Question: When typing on UITextView on iOS app, if text is beyond the width of UITextView, UITextView will automatically enter new line and continue typing, but the problem is when get the text out, it's still just one-line text.

But when I get the text from this textview
'''
NSString* newtext = textview.text;
'''
The value of newtext will be "AAAAAAAAAAAAAAAAAAAAAAAAAAAAOMMM" (all is one-line) but I'm expected it will be "AAAAAAAAAAAAAAAAAAAAAAAAAAAAO
MMM" (notice the '
' character notify the new line)
Is there any way to do that
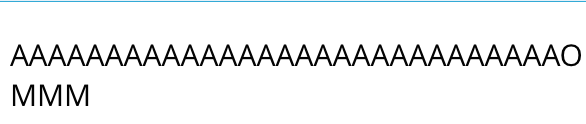
Answer: The 'UITextView' doesn't automatically enter a newline character once its text reaches the end of the line -- it simply wraps around with a line break. But if you want a string representation of the 'UITextView' text which includes newline characters to indicate the various line breaks, try this:
'''
// This method takes in the 'UITextView' and returns the string
// representation which includes the newline characters
- (NSString*)textViewWithNewLines:(UITextView*)textView {
// Create a variable to store the new string
NSString *stringWithNewlines = @"";
// Get the height of line one and store it in
// a variable representing the height of the current
// line
int currentLineHeight = textView.font.lineHeight;
// Go through the text view character by character
for (int i = 0 ; i < textView.text.length ; i ++) {
// Place the cursor at the current character
textView.selectedRange = NSMakeRange(i, 0);
// And use the cursor position to help calculate
// the current line height within the text view
CGPoint cursorPosition = [textView caretRectForPosition:textView.selectedTextRange.start].origin;
// If the y value of the cursor is greater than
// the currentLineHeight, we've moved onto the next line
if (cursorPosition.y > currentLineHeight) {
// Increment the currentLineHeight such that it's
// set to the height of the next line
currentLineHeight += textView.font.lineHeight;
// If there isn't a user inputted newline already,
// add a newline character to reflect the new line.
if (textView.text.length > i - 1 &&
[textView.text characterAtIndex:i-1] != '
') {
stringWithNewlines = [stringWithNewlines stringByAppendingString:@"
"];
}
// Then add the character to the stringWithNewlines variable
stringWithNewlines = [stringWithNewlines stringByAppendingString:[textView.text substringWithRange:NSMakeRange(i, 1)]];
} else {
// If the character is still on the "current line" simply
// add the character to the stringWithNewlines variable
stringWithNewlines = [stringWithNewlines stringByAppendingString:[textView.text substringWithRange:NSMakeRange(i, 1)]];
}
}
// Return the string representation of the text view
// now containing the newlines
return stringWithNewlines;
}
'''